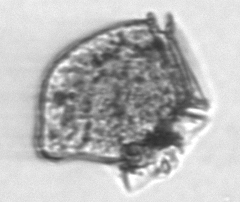
Label: Dinophysis_norvegica